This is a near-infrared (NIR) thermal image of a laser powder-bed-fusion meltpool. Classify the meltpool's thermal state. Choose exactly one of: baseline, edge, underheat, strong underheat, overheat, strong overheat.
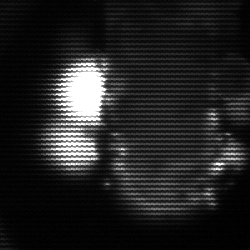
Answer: strong underheat